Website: bh-photo
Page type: account-dashboard
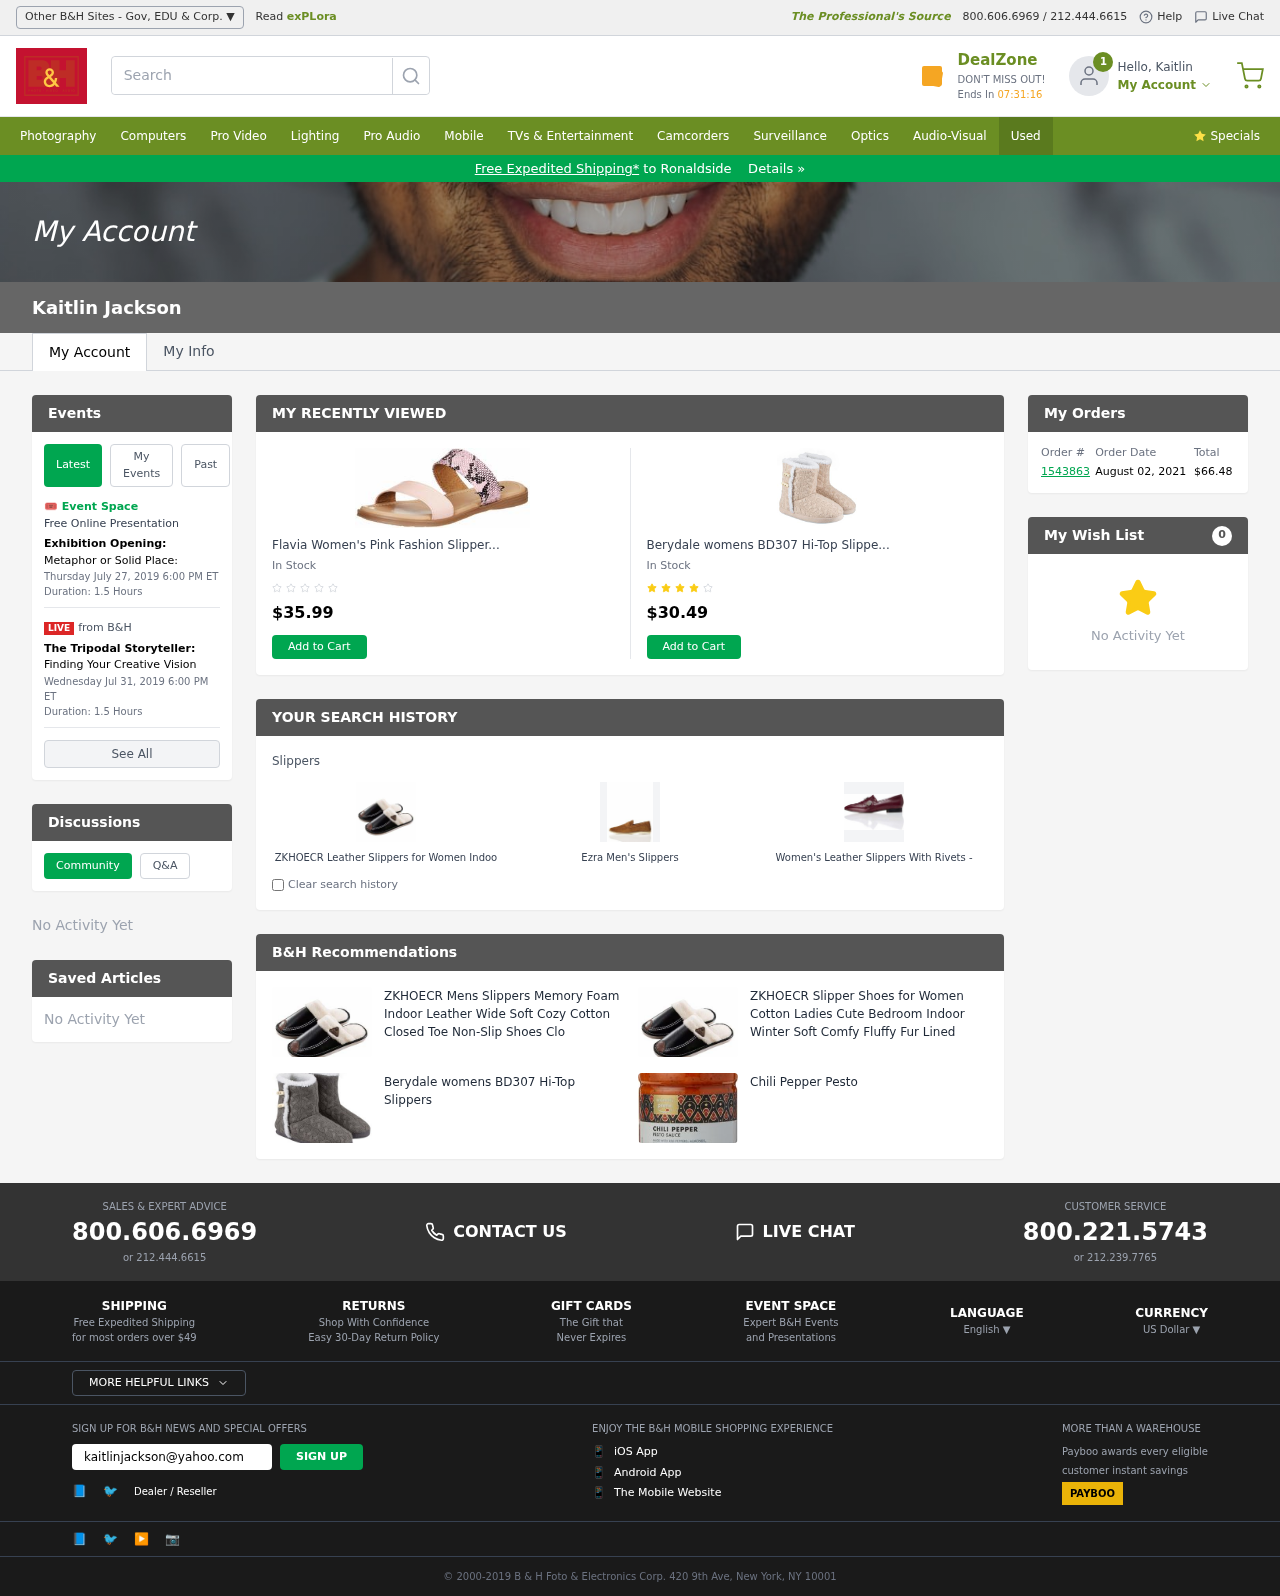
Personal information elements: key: PII_CITY
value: Ronaldside
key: PII_EMAIL
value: kaitlinjackson@yahoo.com
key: PII_FIRSTNAME
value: Kaitlin
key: PII_FULLNAME
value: Kaitlin Jackson
Product elements: key: PRODUCT1_NAME
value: Flavia Women's Pink Fashion Slippers-9 UK (41 EU) (10 US) (FL114/PNK)
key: PRODUCT1_PRICE
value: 35.99
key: PRODUCT2_NAME
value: Berydale womens BD307 Hi-Top Slippers
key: PRODUCT2_PRICE
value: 30.49
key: PRODUCT3_ITEM_CATEGORY
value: Slippers
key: PRODUCT3_NAME
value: ZKHOECR Leather Slippers for Women Indoor Outdoor,Femal Cozy Cotton Lightweight Warm Shoes Winter An
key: PRODUCT4_NAME
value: Ezra Men's Slippers
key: PRODUCT5_NAME
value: Women's Leather Slippers With Rivets -  red -  39 eu
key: PRODUCT6_NAME
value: ZKHOECR Mens Slippers Memory Foam Indoor Leather Wide Soft Cozy Cotton Closed Toe Non-Slip Shoes Clo
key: PRODUCT7_NAME
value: ZKHOECR Slipper Shoes for Women Cotton Ladies Cute Bedroom Indoor Winter Soft Comfy Fluffy Fur Lined
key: PRODUCT8_NAME
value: Berydale womens BD307 Hi-Top Slippers
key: PRODUCT9_NAME
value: Chili Pepper Pesto
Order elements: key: ORDER_ID
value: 1543863
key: ORDER_DATE
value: August 02, 2021
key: ORDER_TOTAL
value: $66.48
Other elements: key: WISHLIST_COUNT
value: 0